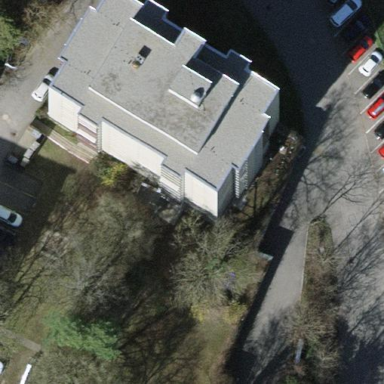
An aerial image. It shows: Part of building with flat gray roof. The building is moccasin in color.